Question: so i need a NSDocument with a backend instance that all views can access and the objects in the backend can access. At the moment i've got a shared instance, but this limits the document to only one. the code is simply like this:
'''
static id sharedInstance = nil;
+(void)initialize {
if (self == [ApricumBackend class]) {
sharedInstance = [[self alloc] init];
}
}
+ (id)mainBackend {
return sharedInstance;
}
'''
But this doesn't work the way i want it to. So how can i achieve that one NSDocument has one variable every view can access and how can i get every object in the backend to be able access the backend? I've made a little graph:

Important is also that the objects in the backend object need to have access to the backend object while they "init"
Thanks
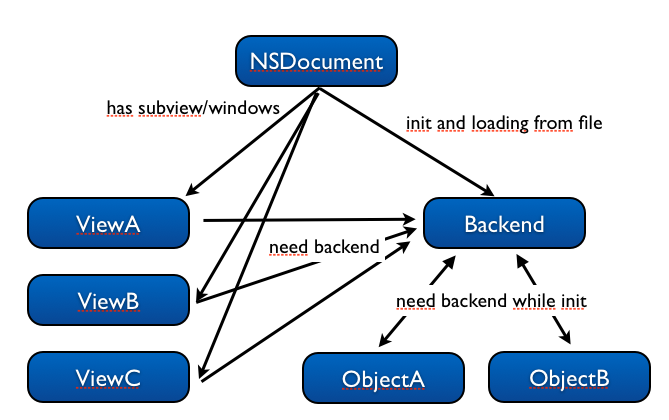
Answer: For the objects, you create a common subclass of 'NSObject' that includes the designated initializer:
'''
+ (id)initWithBackend:(Backend *)backend;
'''
Perhaps call it 'BackendObject'. Then your objects should subclass 'BackendObject' and add initializer methods which are appropriate, for example:
'''
+ (id)initWithSomething:(Something *)something backend:(Backend *)backend;
'''
These initializer methods can then call the superclass initializer, and the backend object (which the graph shows as owning them) needs to pass 'self' when it initializes them.
For the views, you can access the document from within the 'NSView' subclass initializer using:
'''
MyDocument *mydoc = [[[self window] windowController] document];
'''
And provide an accessor to get to the backend, which can be held as an instance variable:
'''
Backend *backend = [mydoc backend];
'''